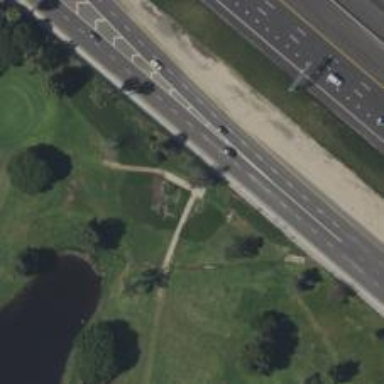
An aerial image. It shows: Golf cartpath that is also road path.